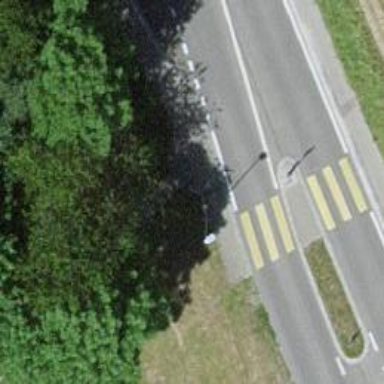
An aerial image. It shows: Street lamp serving as guidepost.